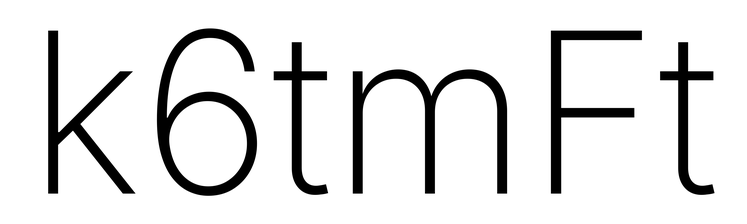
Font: Inter_ExtraLight